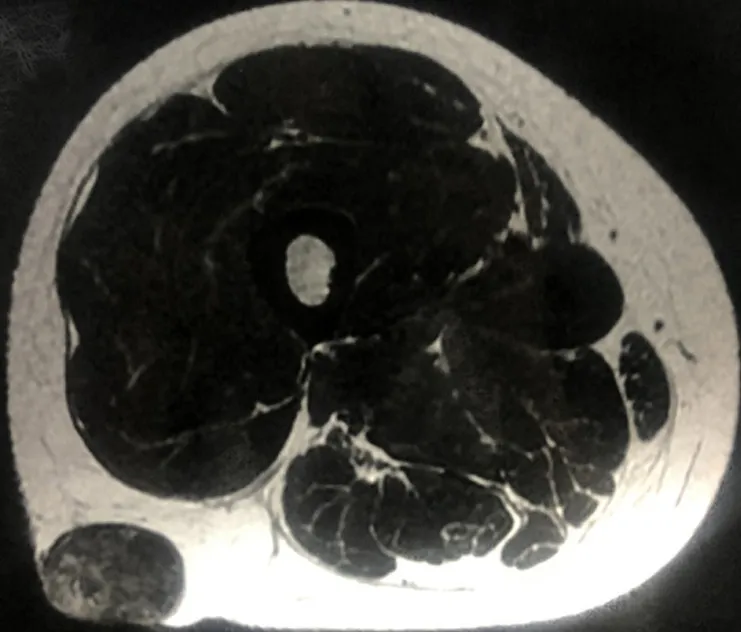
magnetic resonance imaging showing very limited and homogeneous subcutaneous calcification.
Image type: radiology (mri)